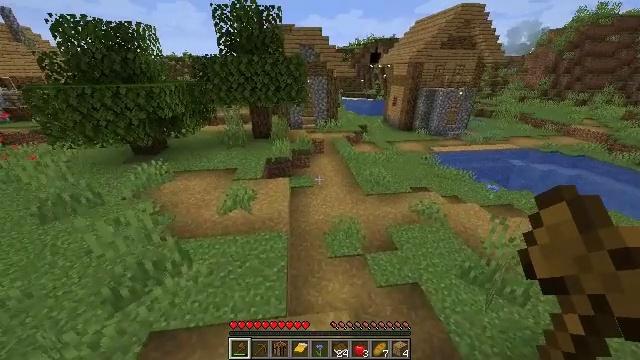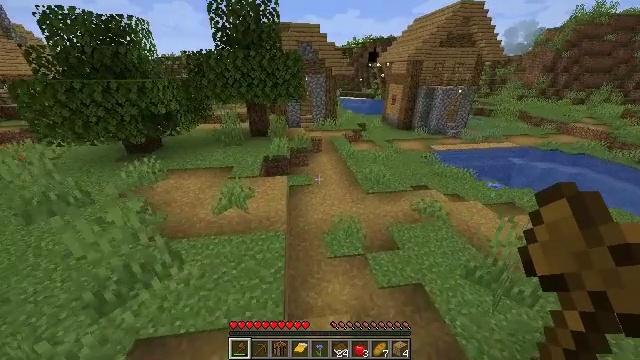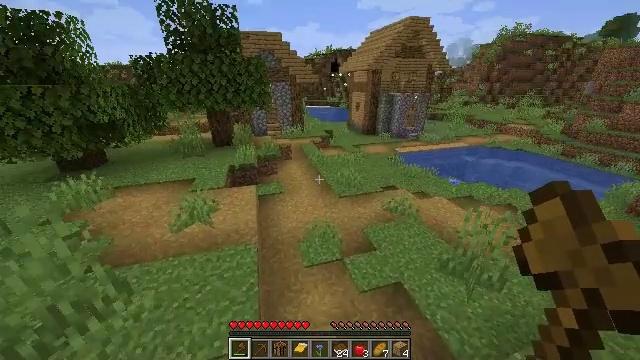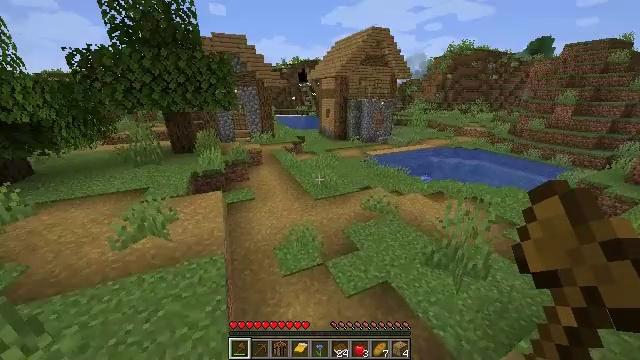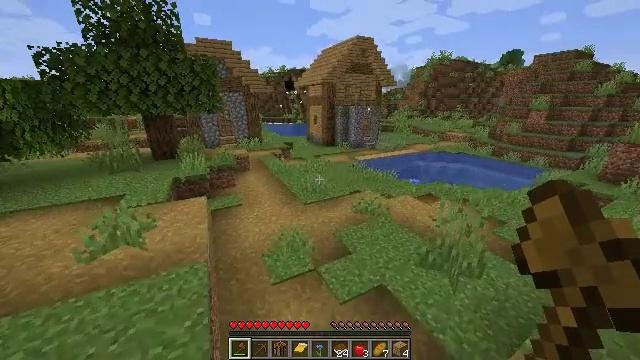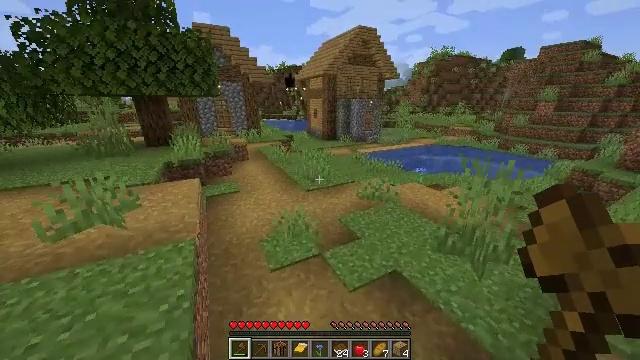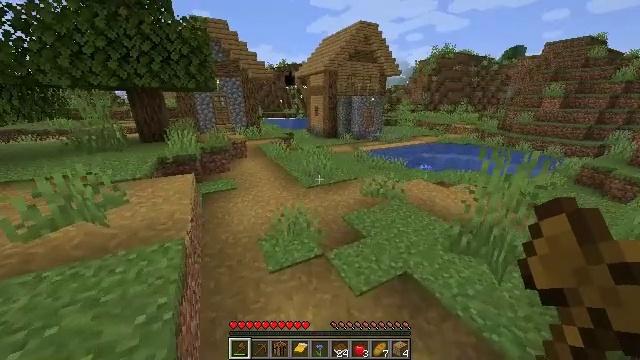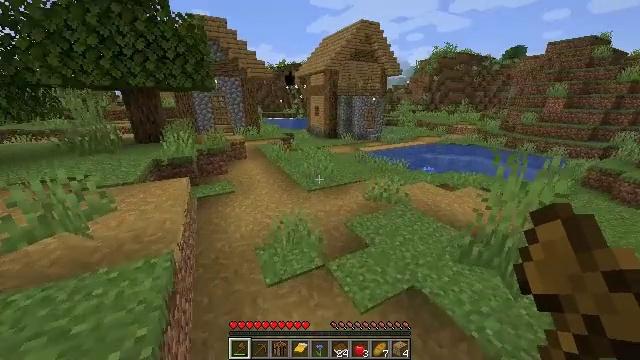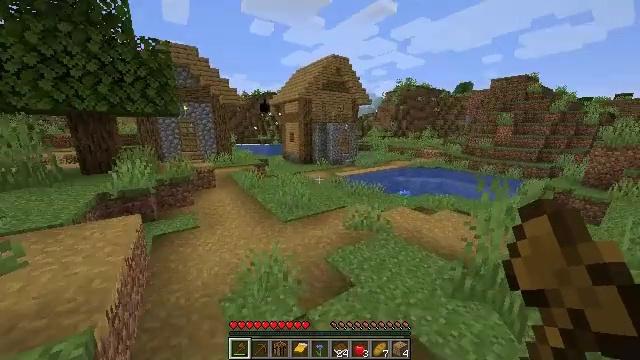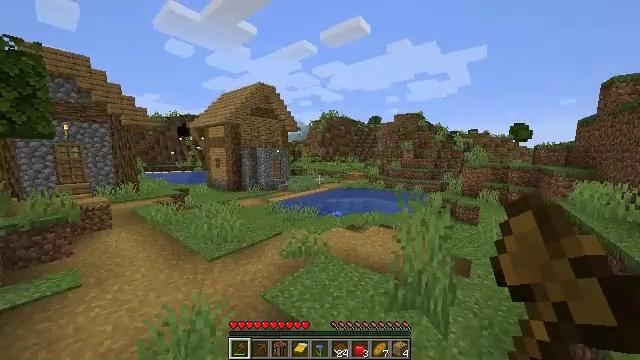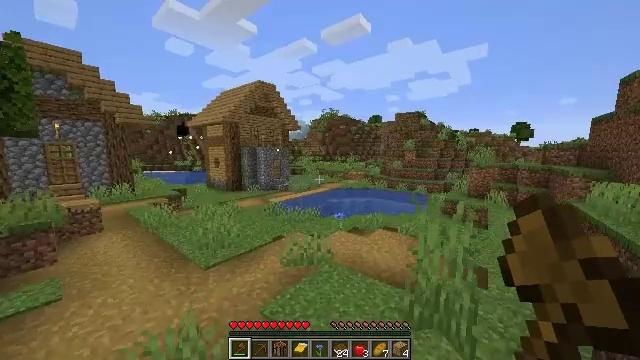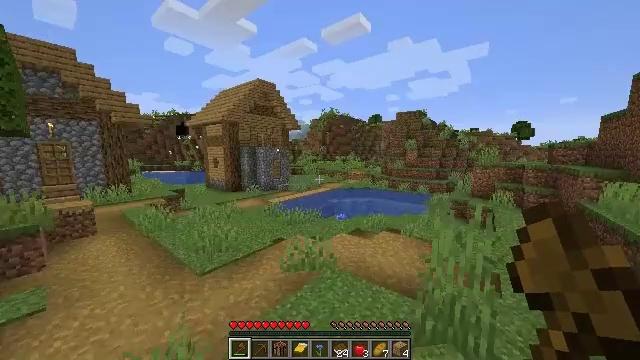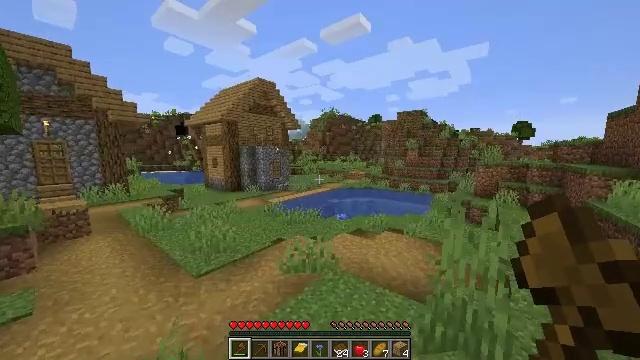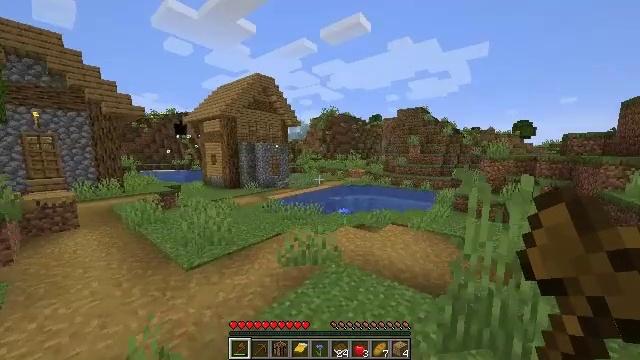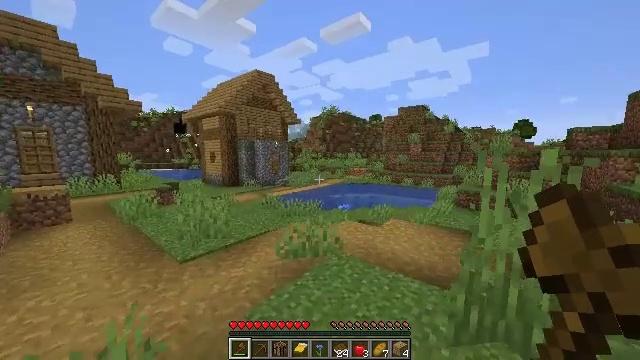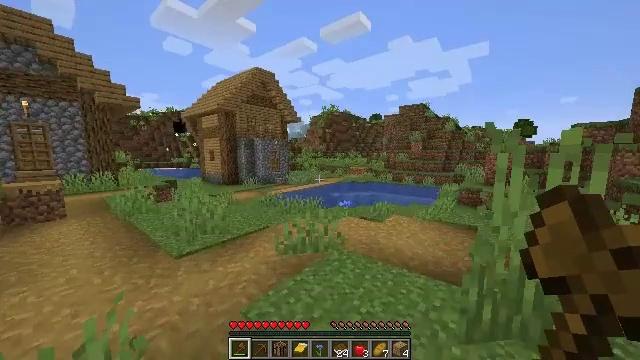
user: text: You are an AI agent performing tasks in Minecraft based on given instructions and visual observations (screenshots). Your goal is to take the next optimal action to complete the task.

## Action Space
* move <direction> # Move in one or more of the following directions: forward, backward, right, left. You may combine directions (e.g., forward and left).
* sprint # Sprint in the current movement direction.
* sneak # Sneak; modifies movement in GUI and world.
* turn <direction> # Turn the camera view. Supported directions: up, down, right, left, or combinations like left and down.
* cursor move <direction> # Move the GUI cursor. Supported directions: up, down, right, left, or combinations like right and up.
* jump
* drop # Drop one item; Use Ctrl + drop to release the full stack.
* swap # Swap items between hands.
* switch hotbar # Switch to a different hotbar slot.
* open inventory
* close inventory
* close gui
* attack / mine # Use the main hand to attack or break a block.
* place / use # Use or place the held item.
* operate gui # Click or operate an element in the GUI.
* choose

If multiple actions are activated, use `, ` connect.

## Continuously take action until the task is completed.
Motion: motion action
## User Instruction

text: Break the hay block to collect it.
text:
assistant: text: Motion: move forward
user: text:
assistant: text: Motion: move forward, turn right and up
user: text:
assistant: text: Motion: move forward, turn right and up
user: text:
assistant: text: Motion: move forward, turn right and up
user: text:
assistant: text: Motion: move forward
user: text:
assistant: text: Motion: move forward
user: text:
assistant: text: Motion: move forward
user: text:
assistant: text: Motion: move forward, turn right and up
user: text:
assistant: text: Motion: move forward, turn right and up
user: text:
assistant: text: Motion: move forward
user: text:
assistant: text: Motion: move forward
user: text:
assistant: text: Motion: move forward
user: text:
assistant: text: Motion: move forward
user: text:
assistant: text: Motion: move forward
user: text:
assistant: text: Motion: move forward
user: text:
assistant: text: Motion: move forward
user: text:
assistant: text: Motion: move forward
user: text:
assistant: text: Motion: move forward
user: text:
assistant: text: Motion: move forward
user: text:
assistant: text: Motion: move forward
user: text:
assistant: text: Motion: move forward
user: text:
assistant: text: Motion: move forward, turn up
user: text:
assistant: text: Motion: move forward, turn left and down
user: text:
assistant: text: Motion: move forward, turn left and down
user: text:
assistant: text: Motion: move forward, turn left and down
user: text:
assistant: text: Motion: move forward
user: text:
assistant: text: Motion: move forward, turn left
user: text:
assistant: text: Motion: move forward
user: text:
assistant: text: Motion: move forward
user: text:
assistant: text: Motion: move forward